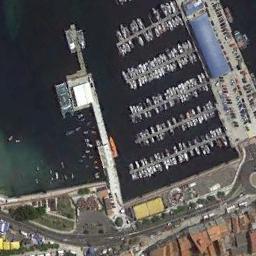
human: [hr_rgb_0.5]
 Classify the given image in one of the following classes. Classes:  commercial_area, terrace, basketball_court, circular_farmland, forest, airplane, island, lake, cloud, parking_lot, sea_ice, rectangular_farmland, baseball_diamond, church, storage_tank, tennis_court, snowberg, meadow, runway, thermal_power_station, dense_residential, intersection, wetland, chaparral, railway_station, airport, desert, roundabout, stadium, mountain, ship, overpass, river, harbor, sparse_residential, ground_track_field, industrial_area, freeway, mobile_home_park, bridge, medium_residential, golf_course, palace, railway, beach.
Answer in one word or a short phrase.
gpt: harbor